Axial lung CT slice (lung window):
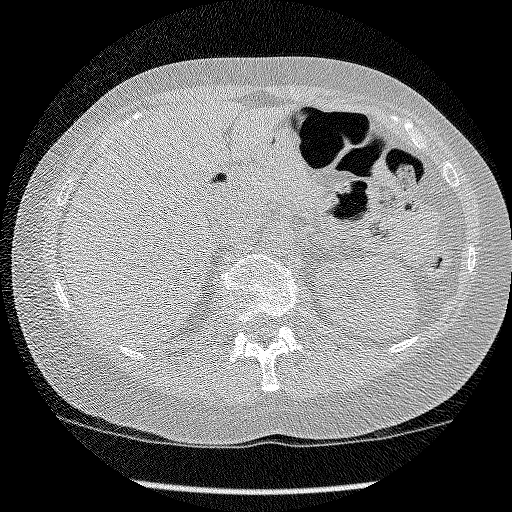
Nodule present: no